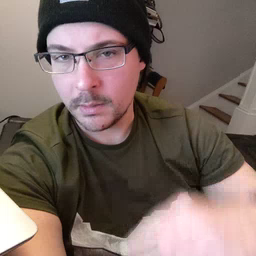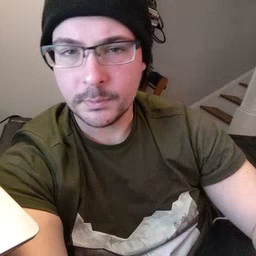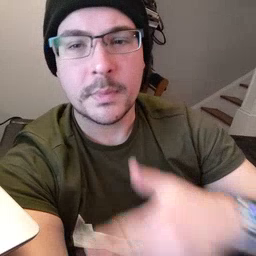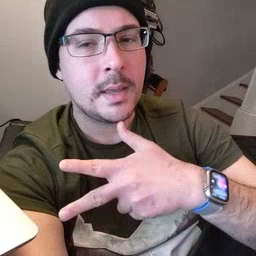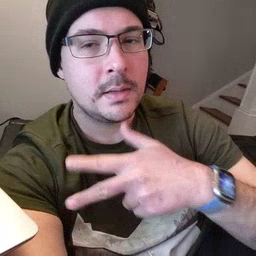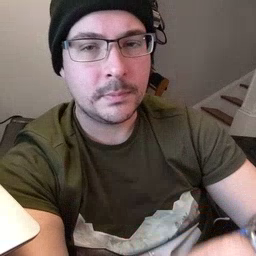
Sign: hen